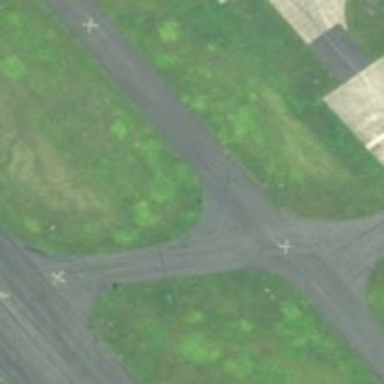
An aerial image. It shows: View of taxiway at the airport.